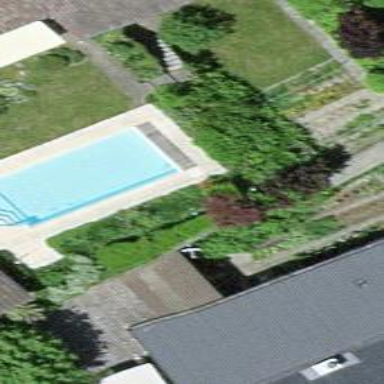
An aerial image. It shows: Swimming pool located in leisure land.